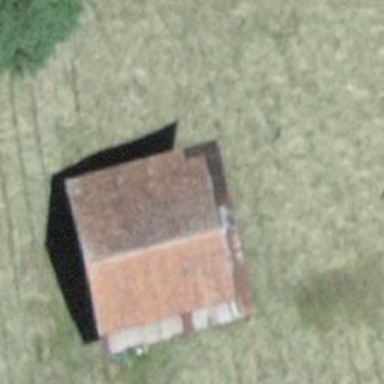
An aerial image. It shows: Barn.